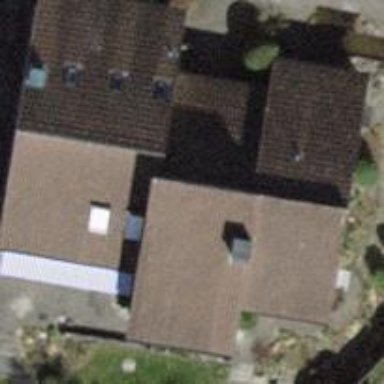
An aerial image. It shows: Building with tile roof.